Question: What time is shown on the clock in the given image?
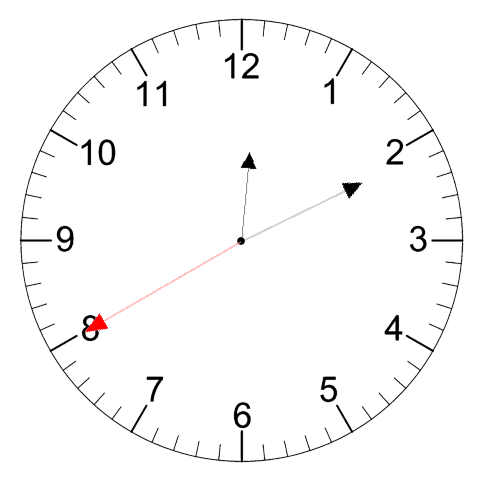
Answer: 12:10:40